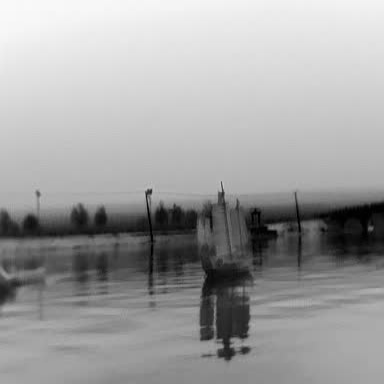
There are two objects shown in the infrared image, including a sailboat, and a liner.